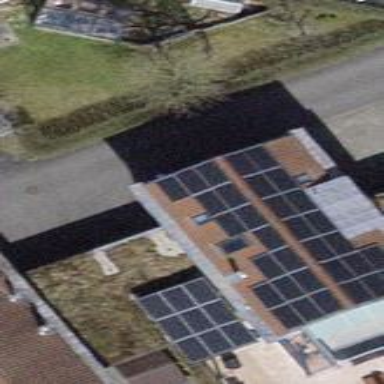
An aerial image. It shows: Solar power generator using photovoltaic panels.